Question: I am currently working on a stacked bar chart, and I'm having a problem with the axis labels. The labels look fine at first blush, but I noticed that there is not always a tick at the top of the Y axis. I've pasted a picture below.

As you can see, there are no ticks above 120,000 even though there is a bar that clearly goes beyond that value. I realize that the axis is creating ticks at regular intervals, but is there a way to force the last tick value to be the max value of the scale? If not, would a better solution be to draw an extra line/label after everything is said and done at the top of the scale?
The code for my scale and axis are below:
'''
var max = d3.max(data, function(d) { return d.red_value + d.blue_value; } );
var labelScaleY = d3.scale.linear()
.domain([0, max])
.rangeRound([svg_height-40, 0]);
svg.append("g")
.attr("class", "y_axis")
.call(d3.svg.axis()
.scale(labelScaleY)
.orient("left"))
.attr("transform", "translate(60,20)");
svg.selectAll("line.y_rule").data(labelScaleY.ticks()).enter()
.append("line")
.attr({
"class":"y_rule",
"x1":0,
"x2":(svg_width-60),
"y1":function(d){ return labelScaleY(d);},
"y2":function(d){ return labelScaleY(d);},
"fill":"none",
"shape-rendering":"crispEdges",
"stroke":"black",
"stroke-width":"1px",
"transform":"translate(60,20)"
});
'''
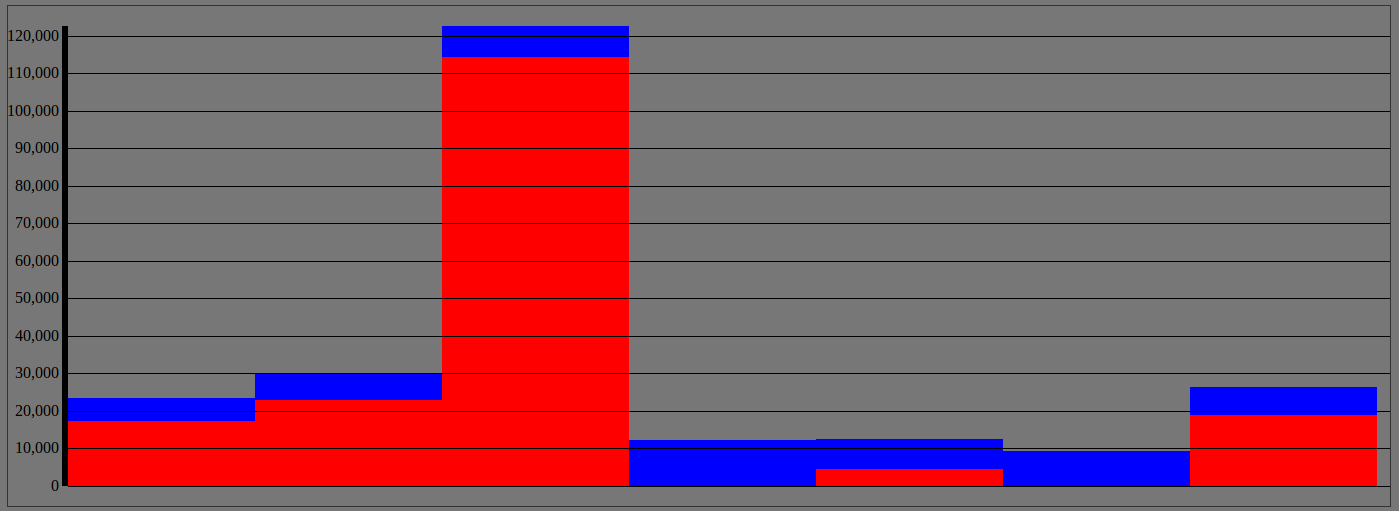
Answer: Take a look at the .nice function
<URL>